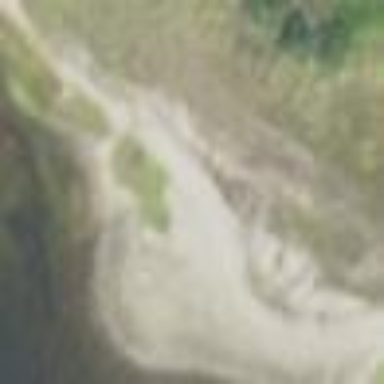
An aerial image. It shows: Sandy beach.